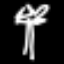
Label: palm tree